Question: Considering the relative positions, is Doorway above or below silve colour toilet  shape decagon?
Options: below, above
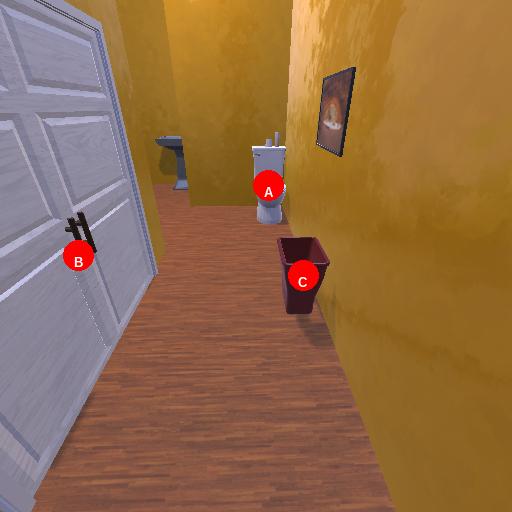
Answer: below